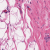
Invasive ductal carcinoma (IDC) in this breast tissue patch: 0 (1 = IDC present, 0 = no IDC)